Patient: sex M, age 75
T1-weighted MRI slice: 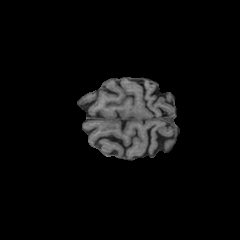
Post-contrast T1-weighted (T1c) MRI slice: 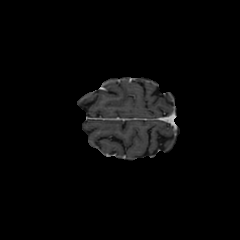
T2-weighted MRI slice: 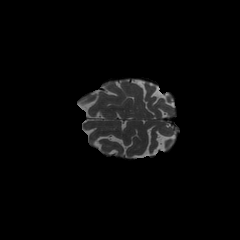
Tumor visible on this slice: no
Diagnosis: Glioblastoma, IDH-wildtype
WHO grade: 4